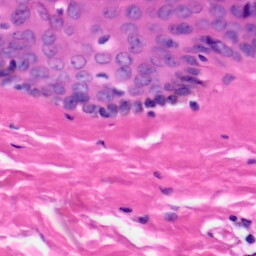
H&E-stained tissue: Skin